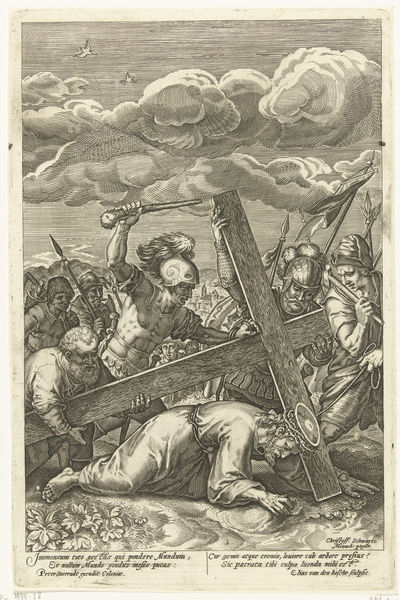
Titel: Christus valt onder zijn kruis
Künstler: Elias van den Bossche
Standort: Amsterdam
Institution: Rijksmuseum
Schlagwörter: blätter, himmel, weiß, wolken, männer, schwarz, zeichnung, weg, tragen, vögel, schlacht, soldaten, kreuz, druck, stich, text, knien, soldat, peitsche, helm, ritter, rüstung, christus, jesus, kreuzigung, fall, sturz, speere, heilig, schlagen, helfen, kreuzweg, wafen